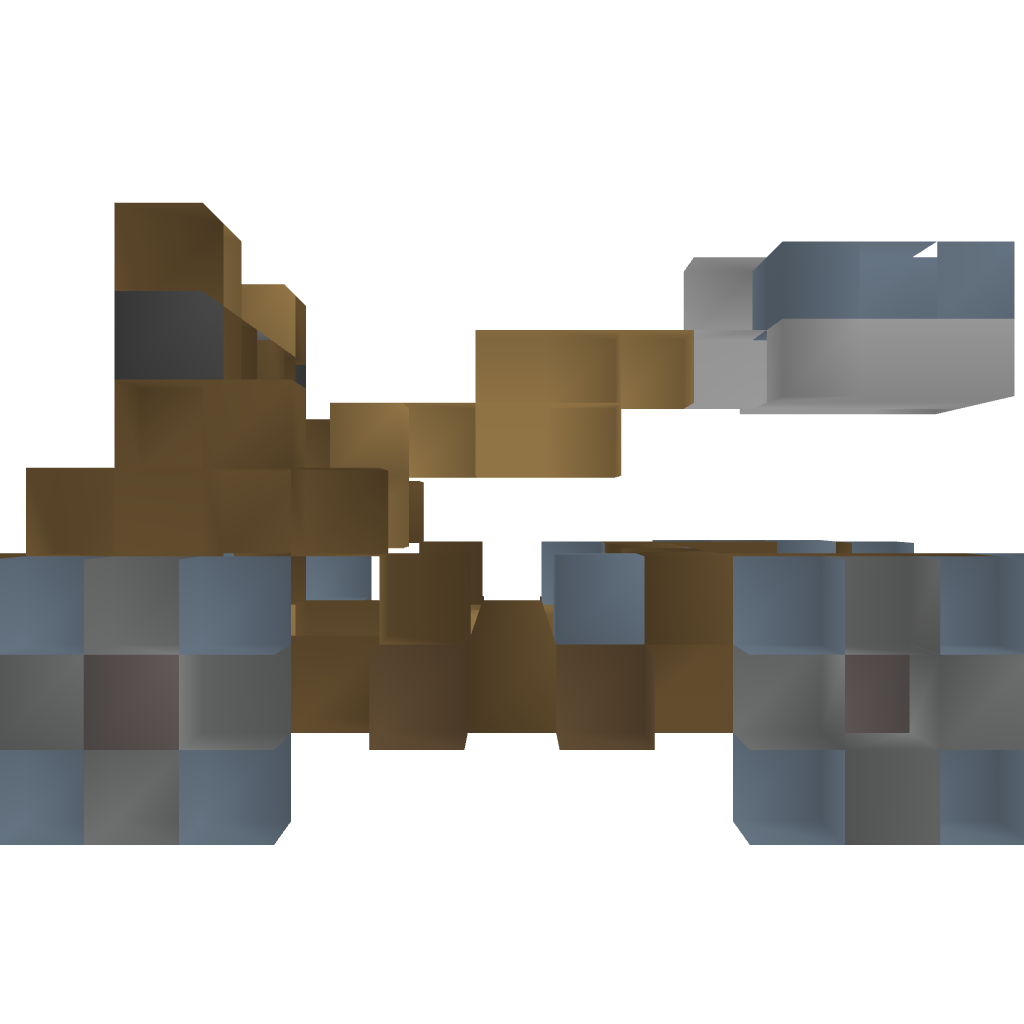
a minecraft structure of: catapult